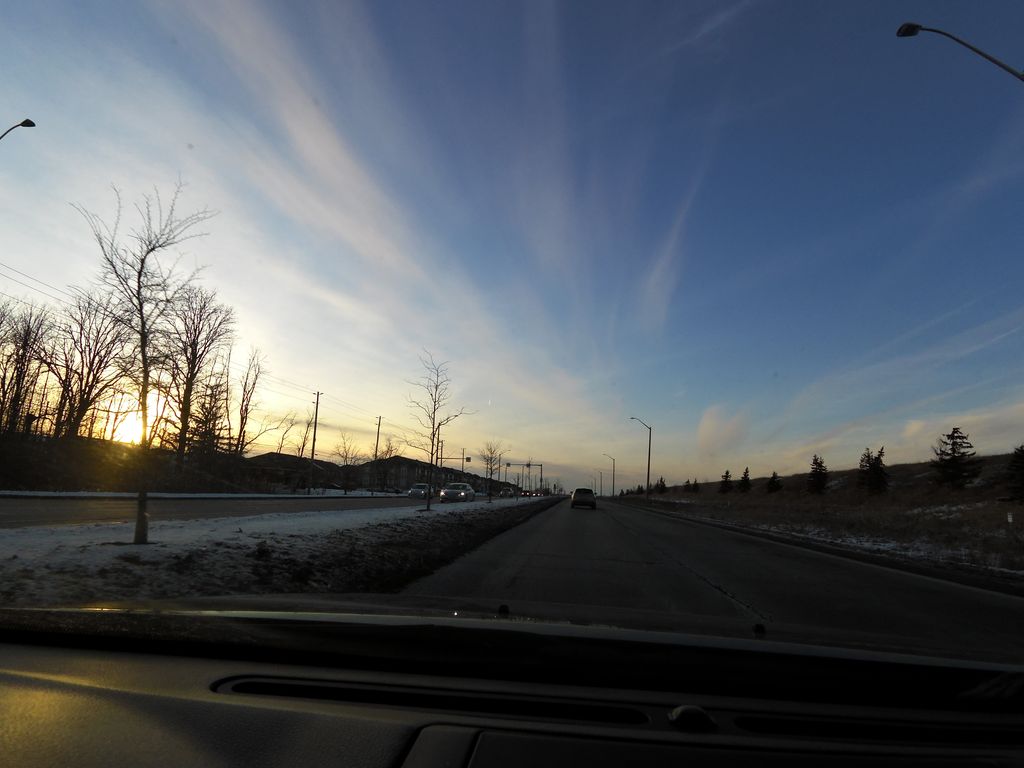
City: hamilton